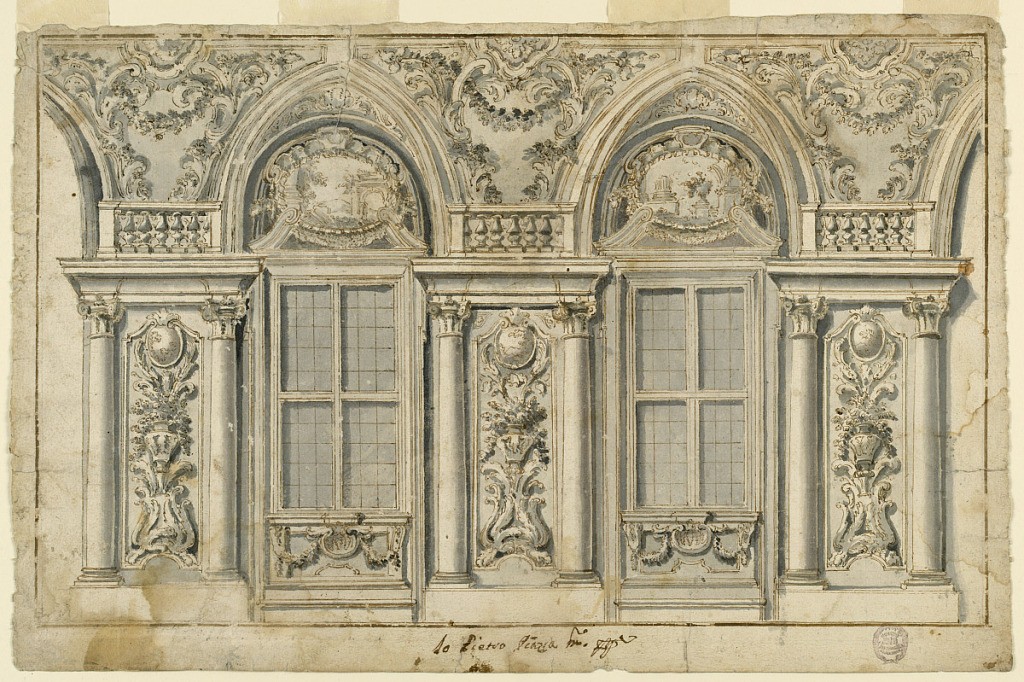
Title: Elevation of a Wall
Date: ca. 1750
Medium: Pen and ink, brush and sepia, watercolor on paper
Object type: Drawing
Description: Two windows. Above a couped pediment with an escutcheon containing a landscape. The compartments between and beside the windows with a gueridon with flowers and a medallion above in a framed panel between two columns with entablature and a balustrade above. In the corners beginning of an open arch.